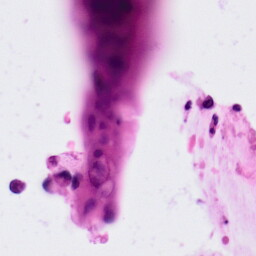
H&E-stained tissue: Colon